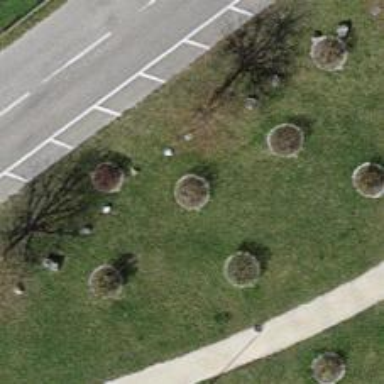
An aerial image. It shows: Shrub in its natural environment.